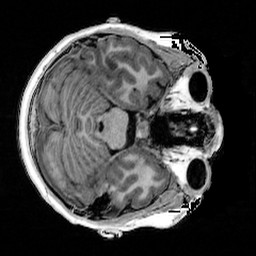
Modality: T1w
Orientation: axial
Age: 12
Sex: female
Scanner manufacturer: siemens
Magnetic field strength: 3 T
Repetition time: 4 s
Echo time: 0.00289 s